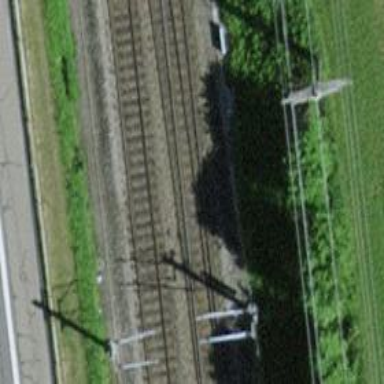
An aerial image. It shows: Rail siding with electrified contact lines.